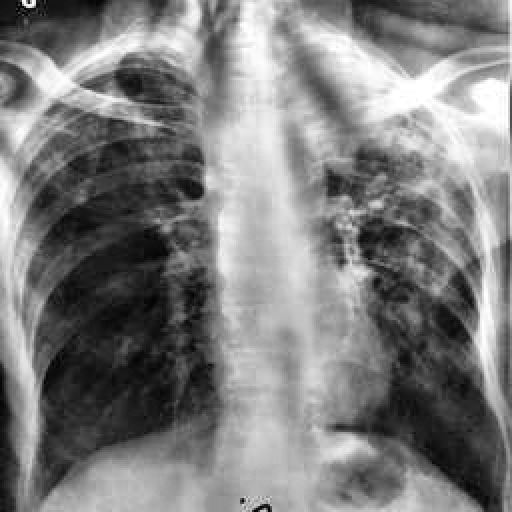
Finding: TUBERCULOSIS